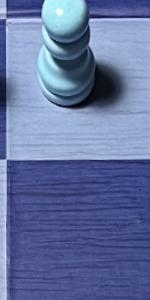
Label: Empty